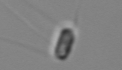
Label: Chaetoceros